Interaction volume radius: 10 \u00c5
Interaction volume height: 10 \u00c5
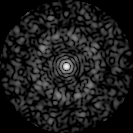
Disorder parameter: 0.7981